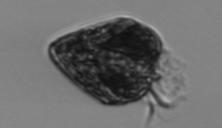
Label: Strombidium_morphotype2